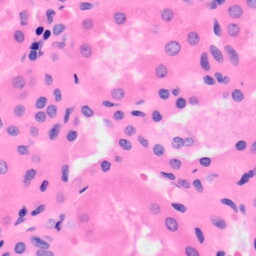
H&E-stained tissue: Kidney